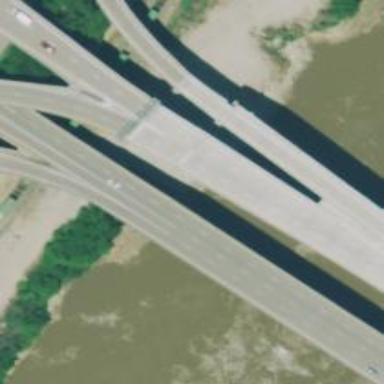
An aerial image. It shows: Viaduct bridge over motorway.